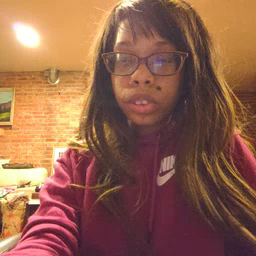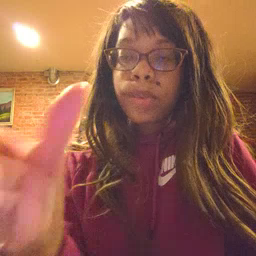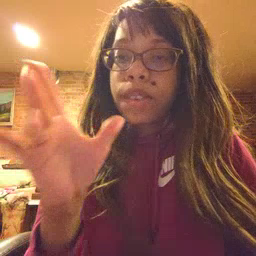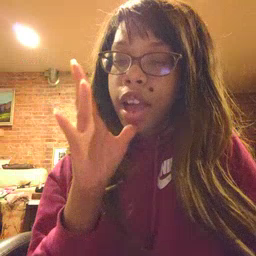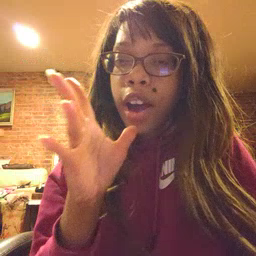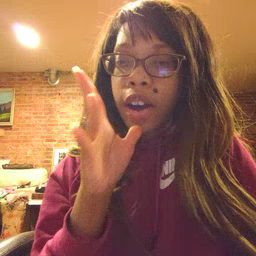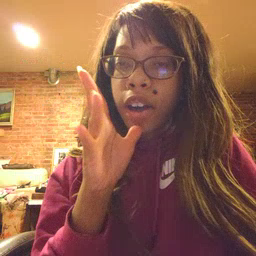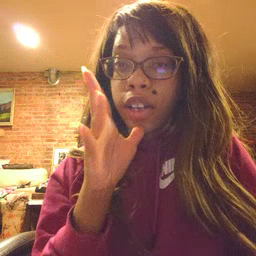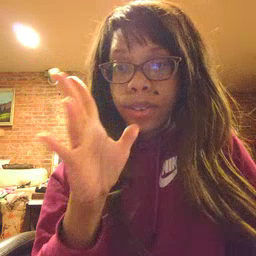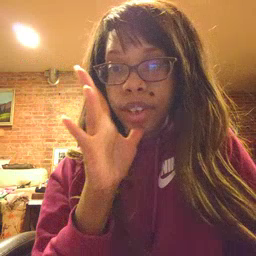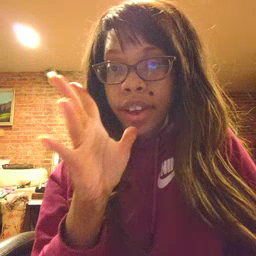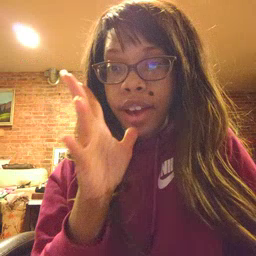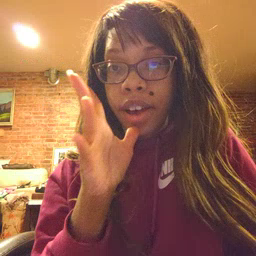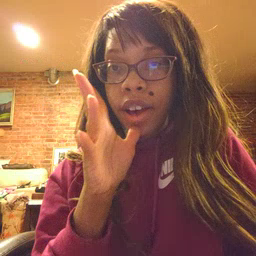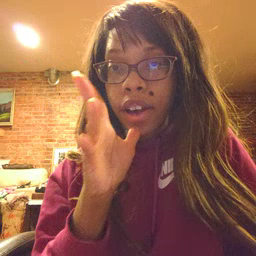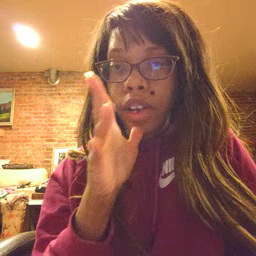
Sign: mom